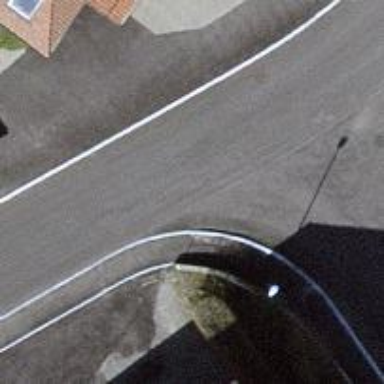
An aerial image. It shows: Tertiary road with asphalt surface.